Question: I'm creating a navigation list which links to various different articles. In the past I've defined navigation lists as 'nav' elements containing a single 'ul' element which contains multiple 'li' elements, all with their own individual 'a' elements.
I'm wondering, can the 'a' elements be avoided with the WAI-ARIA 'role' attribute?
Naturally, 'li' elements aren't allowed 'href' attributes, so the following will not be converted into anything understandable by the browser:
'''
<nav role=listbox>
<ul>
<li role=link href=#foo>
Foo
</li>
</ul>
</nav>
'''
The WAI-ARIA Recommendation <URL> as:
> An interactive reference to an internal or external resource that, when activated, causes the user agent to navigate to that resource.
It continues with:
> If this is a native link in the host language (such as an HTML anchor with an href value), activating the link causes the user agent to navigate to that resource. If this is a simulated link, the web application author is responsible for managing navigation.
Of course, I could add in a simple JavaScript click handler, but this prevents the browser from acknowledging where the link points to. In Chrome, Edge and Firefox, for instance, a grey box appears in the bottom left of the screen whilst a link is activated to let the user know what the link does. Hovering over the link I've included above in this post, the user will see this displayed:

Is it possible to get the browser to include this functionality without implementing any additional elements?
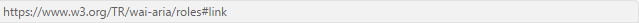
Answer: No, the WAI-ARIA 'link' role is merely descriptive and intended to help devices like screen readers. It will not introduce any functionality. It is especially helpful when the link in question is not an 'a' element but a simulated link with javascript.
To answer the second question you have, the link preview when you hover over an anchor tag is part of the browser's <URL>. By default, browsers do not let you manipulate this via javascript because that would be considered a major security flaw. Otherwise you could essentially never trust that the preview was accurate and it would be easy to trick people into clicking malicious links.
That being said, some browsers will let you manipulate this by either changing settings in the browser or installing add-ons. This has no real practical purpose as the majority of users will not experience the changes, but it seems to be the only way. I found the most documentation for Firefox with the <URL>. You can set 'window.status = 'www.fakeurl.com'', you need to set the 'dom.disable_window_status_change' preference to 'false' in 'about:config' before that would work.
If displaying text in the status bar is absolutely necessary the only way you will accomplish that is with an 'a' element. As a rule of thumb, if your app allows you to use an 'a' element for navigation, then you should always use an 'a' element for navigation. And with CSS3 it's hard to imagine too many scenarios where you wouldn't be able to do so, as you could style that anchor tag to look like just about anything you wanted.